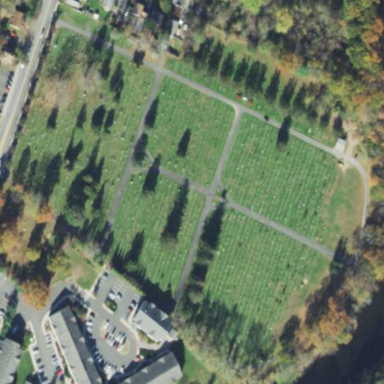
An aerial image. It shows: Cemetery.